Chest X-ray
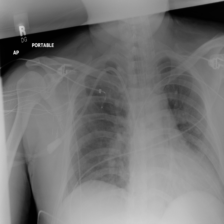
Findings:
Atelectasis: negative
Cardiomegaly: negative
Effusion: negative
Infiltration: positive
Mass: negative
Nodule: negative
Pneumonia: negative
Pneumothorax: negative
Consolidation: negative
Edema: negative
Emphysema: negative
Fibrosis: negative
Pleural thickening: negative
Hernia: negative